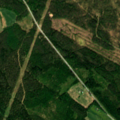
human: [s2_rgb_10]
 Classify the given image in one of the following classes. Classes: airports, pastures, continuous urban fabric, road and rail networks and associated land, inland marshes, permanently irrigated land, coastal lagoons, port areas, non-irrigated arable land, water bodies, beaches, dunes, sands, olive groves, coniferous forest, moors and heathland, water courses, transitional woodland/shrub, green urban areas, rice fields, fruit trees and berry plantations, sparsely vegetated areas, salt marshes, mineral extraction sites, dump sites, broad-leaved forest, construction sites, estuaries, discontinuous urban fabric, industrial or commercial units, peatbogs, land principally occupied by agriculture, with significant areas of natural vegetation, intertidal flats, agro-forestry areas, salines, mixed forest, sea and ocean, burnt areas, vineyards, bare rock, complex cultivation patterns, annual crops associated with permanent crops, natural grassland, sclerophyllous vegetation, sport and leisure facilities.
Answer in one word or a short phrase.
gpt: coniferous forest, mixed forest